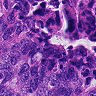
Metastatic tissue present: yes